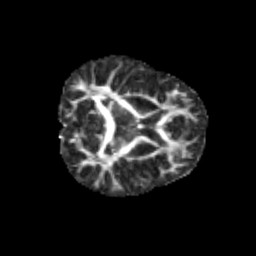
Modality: FA
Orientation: axial
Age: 10
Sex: male
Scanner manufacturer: siemens
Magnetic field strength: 3 T
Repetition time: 3.8 s
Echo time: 0.07 s